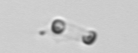
Label: Skeletonema